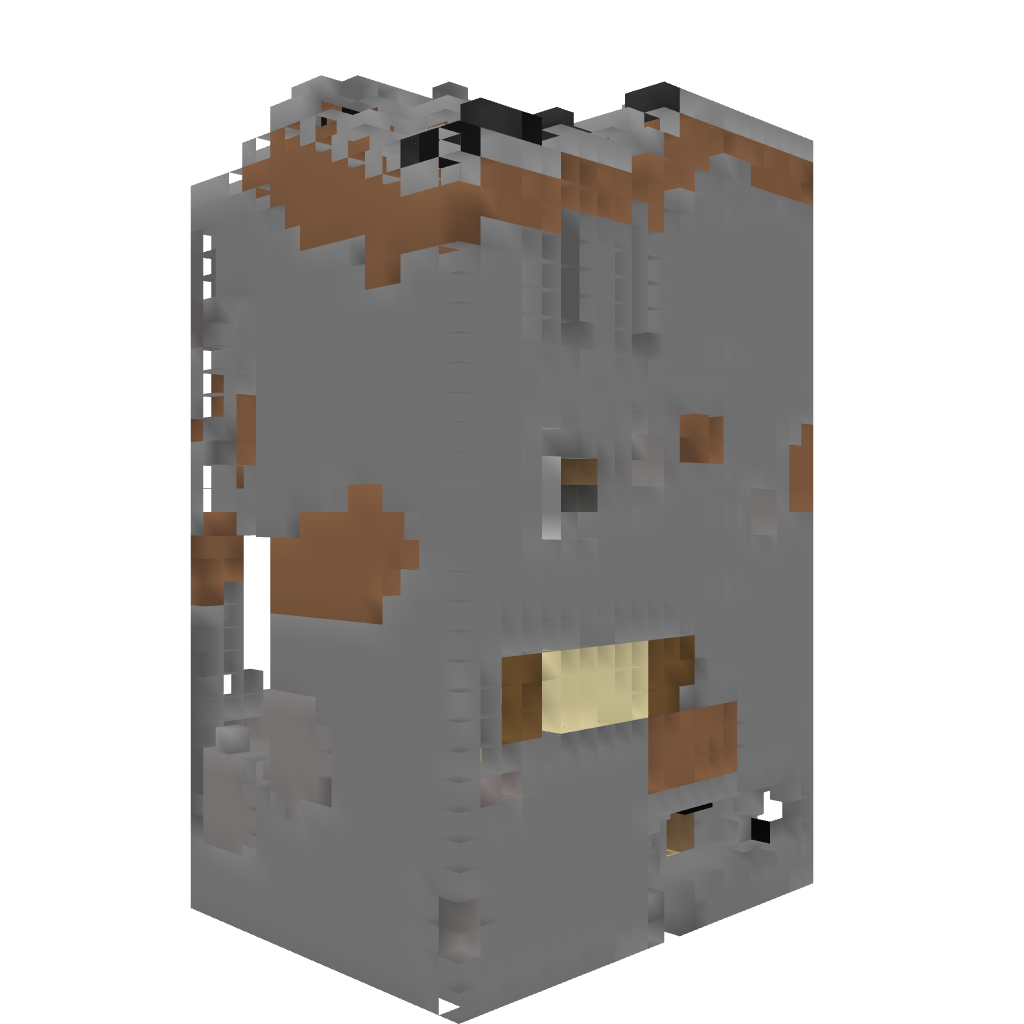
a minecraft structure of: Mountain-Villa